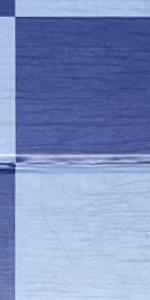
Label: Empty